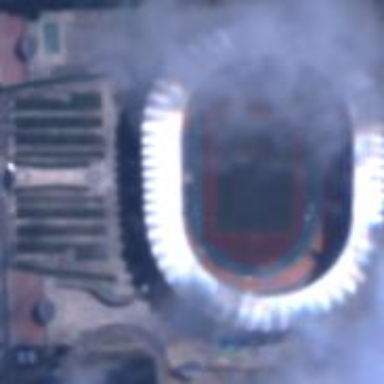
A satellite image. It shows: Stadium for leisure activities on land.